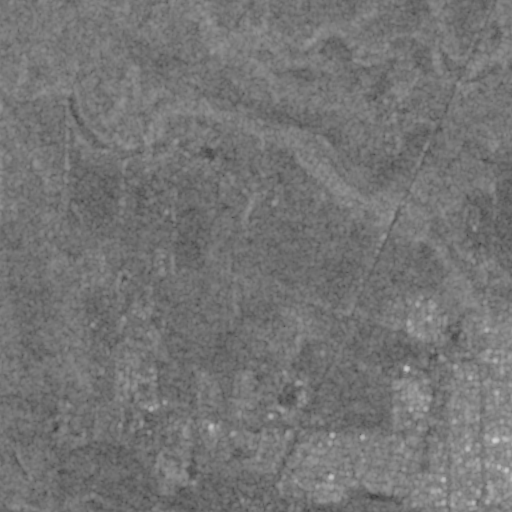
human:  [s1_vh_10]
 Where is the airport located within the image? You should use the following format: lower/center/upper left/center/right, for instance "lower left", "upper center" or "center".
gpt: The airport is located in the lower right of the image.
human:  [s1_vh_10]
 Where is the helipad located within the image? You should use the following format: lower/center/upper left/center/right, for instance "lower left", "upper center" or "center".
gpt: The helipad is located in the lower right of the image.
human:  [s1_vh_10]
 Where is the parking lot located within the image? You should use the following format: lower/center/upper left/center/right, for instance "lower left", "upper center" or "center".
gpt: The parking lot is located in the lower right of the image.
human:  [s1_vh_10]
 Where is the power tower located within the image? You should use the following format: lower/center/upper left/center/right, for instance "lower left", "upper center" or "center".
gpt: The power tower is located in the upper left of the image.
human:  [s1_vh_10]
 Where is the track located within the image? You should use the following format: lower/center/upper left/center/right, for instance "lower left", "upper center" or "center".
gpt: The track is located in the lower right of the image.
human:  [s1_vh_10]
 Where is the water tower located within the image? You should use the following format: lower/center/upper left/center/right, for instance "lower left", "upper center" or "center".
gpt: The water tower is located in the lower right of the image.
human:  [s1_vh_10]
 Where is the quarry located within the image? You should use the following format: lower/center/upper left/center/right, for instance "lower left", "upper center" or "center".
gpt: There is no quarry in the image.

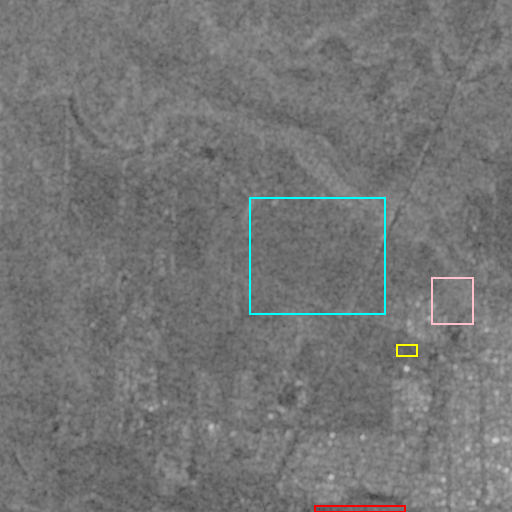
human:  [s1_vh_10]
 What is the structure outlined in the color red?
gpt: The structure outlined in red is an airport.
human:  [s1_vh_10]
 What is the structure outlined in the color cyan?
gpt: The structure outlined in cyan is a crop field.
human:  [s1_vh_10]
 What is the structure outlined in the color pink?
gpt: The structure outlined in pink is a park.
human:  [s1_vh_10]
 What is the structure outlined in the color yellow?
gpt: The structure outlined in yellow is a track.
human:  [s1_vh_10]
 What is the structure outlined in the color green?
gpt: There is no green outline.